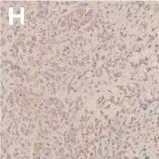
Hematoxylin-eosin and immunohistochemical staining of the tumor tissue. Negative expression of desmin and INI-1 (at 200 magnification).
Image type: pathology (immunostaining)